Question: I am trying to build a JAR file through SBT, with my driver script being in Scala. However, when I run 'sbt assembly' I receive a large slew of:
'''
deduplicate: different file contents found in the following:
'''
The entire list of directories displaying that message is too large to post here, so I attached a screenshot which you can view below. My build file contains the following:
'''
libraryDependencies ++= Seq("org.apache.spark" %% "spark-core" % "2.0.0" % "provided", "org.apache.spark" %% "spark-mllib" % "2.0.0")
'''
I attempted the solution offered by Onilton Maciel to <URL>, but to no avail. I am also confused as to how to implement the solution offered by Martin Senne, as the setup instructions on the 'Setup' section for the Assembly plugin are not clear on how to implement his code snippet. Any help would be appreciated. Thanks
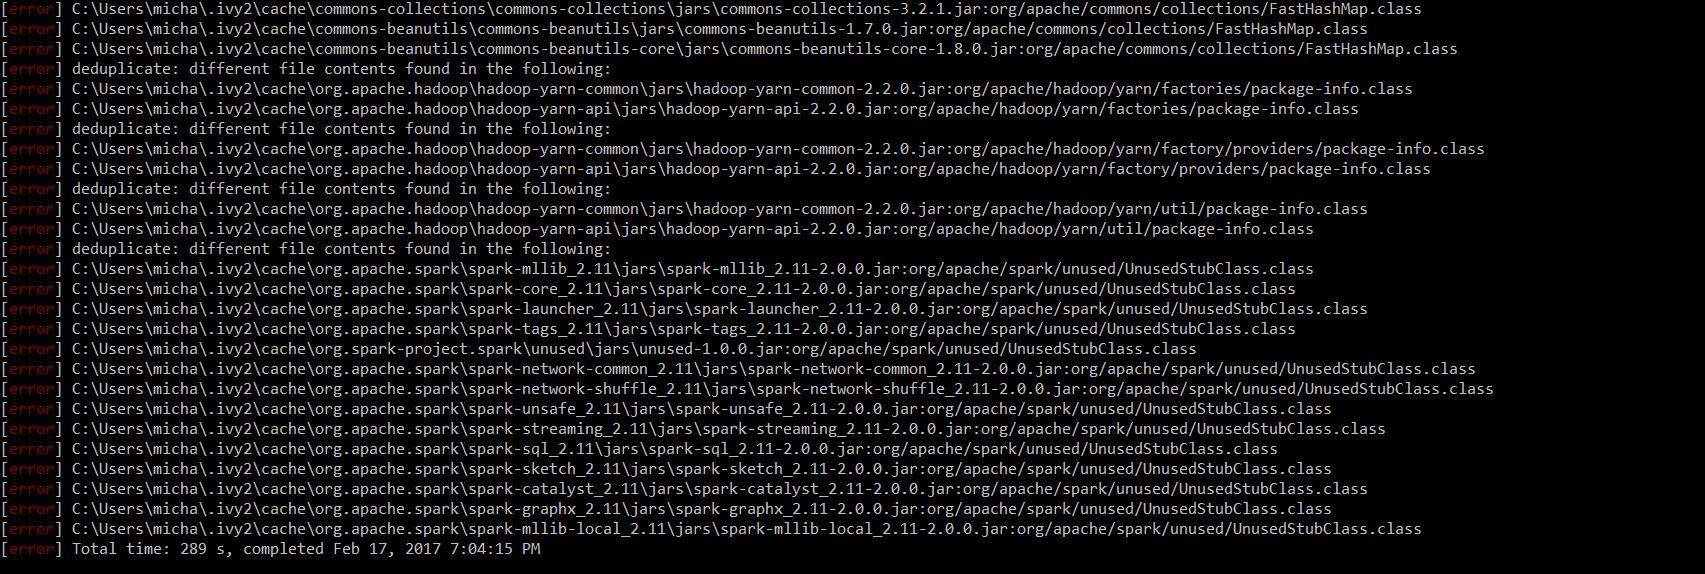
Answer: > as the setup instructions on the 'Setup' section for the Assembly plugin are not clear on how to implement his code snippet.
It means you should add in 'build.sbt' or in .
There is an example from <URL> official document and update it with your conflicts:
'''
import sbtassembly.MergeStrategy
assemblyMergeStrategy in assembly := {
case PathList("org", "apache", "hadoop", "yarn", "factories", "package-info.class") => MergeStrategy.discard
case PathList("org", "apache", "hadoop", "yarn", "provider", "package-info.class") => MergeStrategy.discard
case PathList("org", "apache", "hadoop", "util", "provider", "package-info.class") => MergeStrategy.discard
case PathList("org", "apache", "spark", "unused", "UnusedStubClass.class") => MergeStrategy.first
}
'''
Hopeful it's helpful for you.